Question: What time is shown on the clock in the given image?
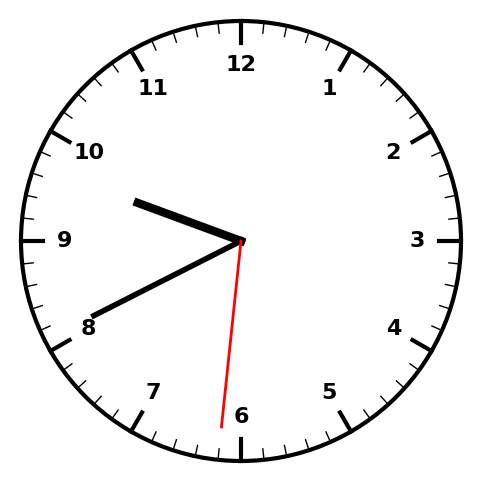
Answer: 09:40:31